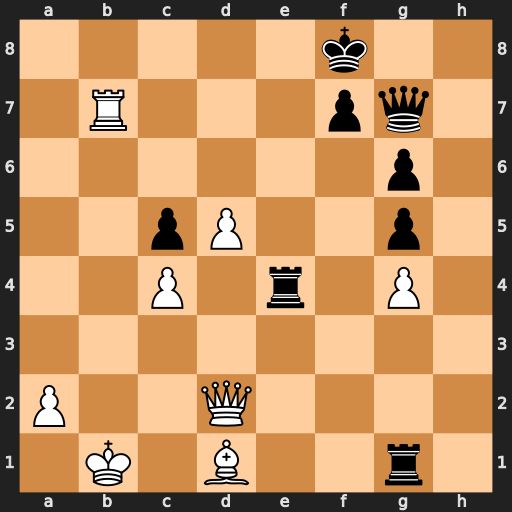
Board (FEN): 5k2/1R3pq1/6p1/2pP2p1/2P1r1P1/8/P2Q4/1K1B2r1
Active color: w
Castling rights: -
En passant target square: -
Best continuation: Rb8+ Re8 Rxe8+ Kxe8 Qe3+